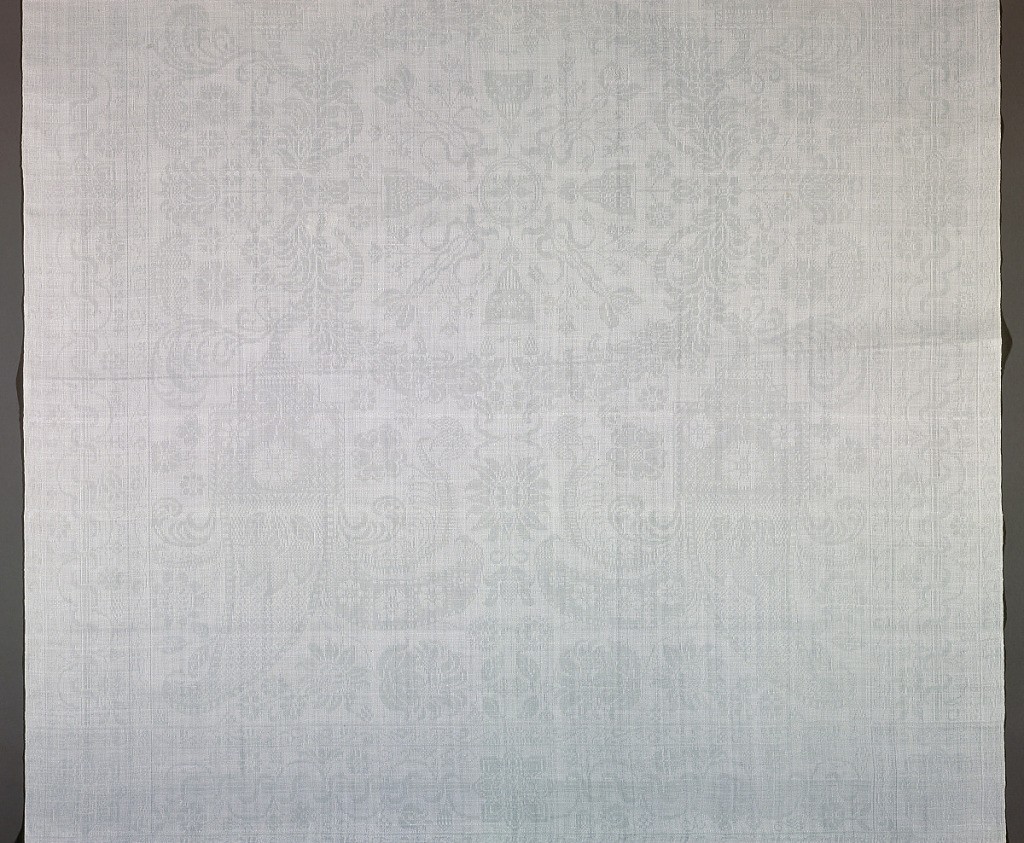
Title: Napkin
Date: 1720
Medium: linen Technique: 4&1 satin damask
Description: White damask napkin has a field of a horizontally and vertically symmetrical pattern comprised of a wreath of flowers with paisley or cone-like pendants hanging from each corner. Borders have a floral vine twisting around a bar, and each corner has a rosette.